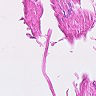
Metastatic tissue present: no